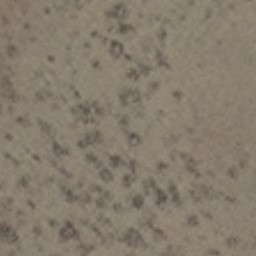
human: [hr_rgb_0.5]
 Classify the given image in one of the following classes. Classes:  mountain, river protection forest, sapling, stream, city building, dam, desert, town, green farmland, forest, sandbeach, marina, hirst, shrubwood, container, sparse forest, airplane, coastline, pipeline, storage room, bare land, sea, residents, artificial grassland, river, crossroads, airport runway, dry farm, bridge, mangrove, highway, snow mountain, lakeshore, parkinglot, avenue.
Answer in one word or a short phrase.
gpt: bare land